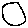
Label: circle